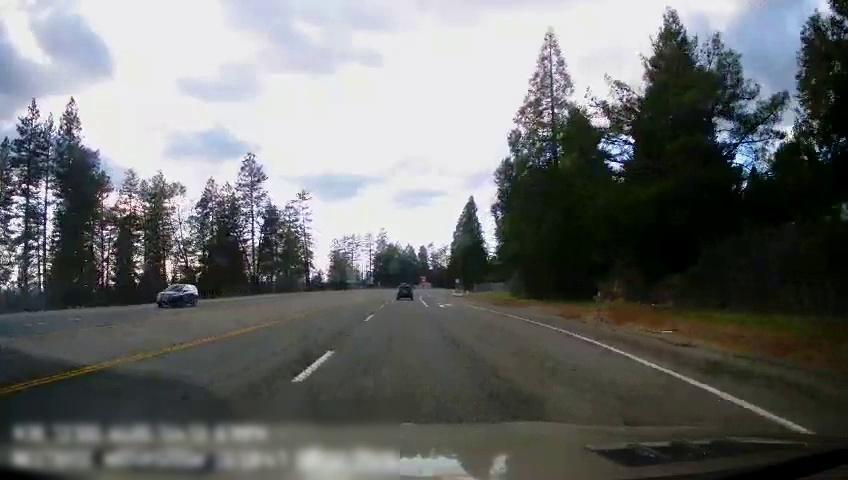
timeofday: Day
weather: Cloudy
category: Drivable Space
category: Vehicles | SUV
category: Vehicles | SUV
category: Lanes | Alternate Lane
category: Lanes | Opposite Lane
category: Lanes | Current Lane
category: Lanes | Alternate Lane
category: Lanes | Alternate Lane